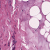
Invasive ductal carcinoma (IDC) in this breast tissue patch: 0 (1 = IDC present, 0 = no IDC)